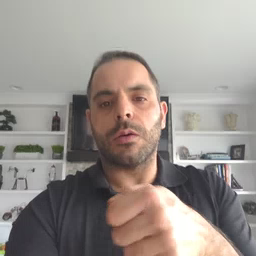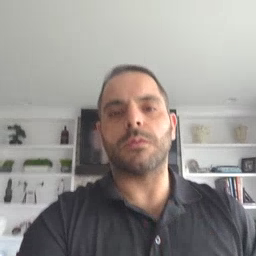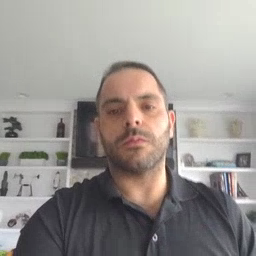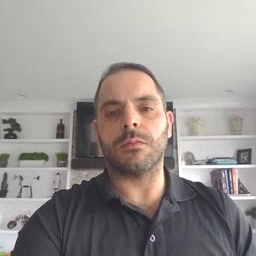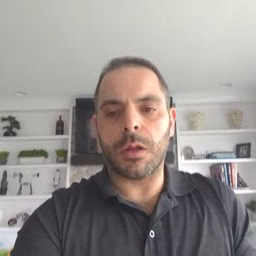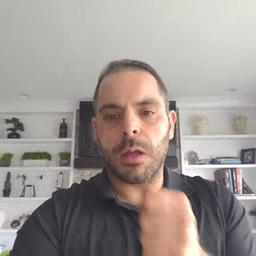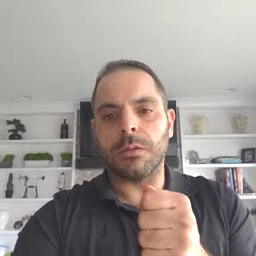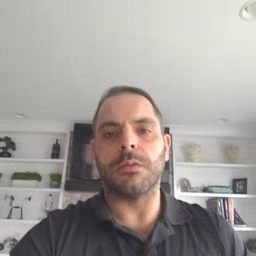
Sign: hide